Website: crate-barrel
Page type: account-selection
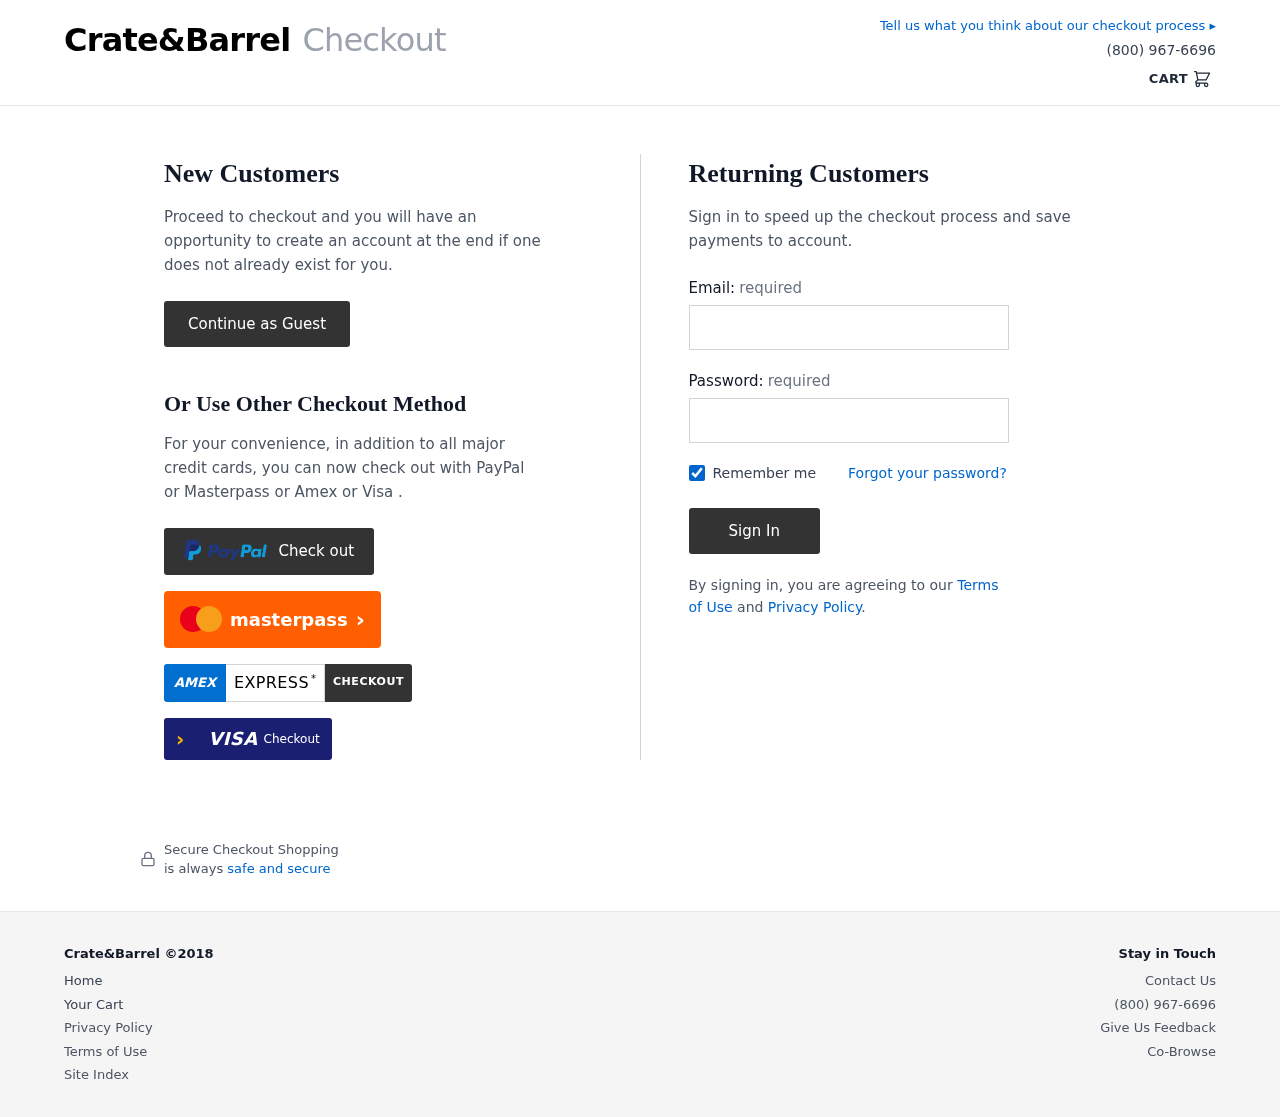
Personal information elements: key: PII_LOGIN_USERNAME
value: andres7647